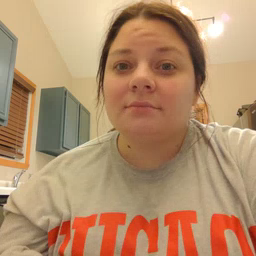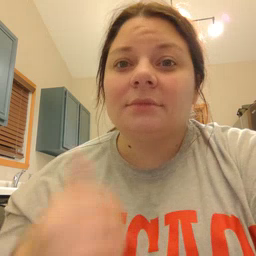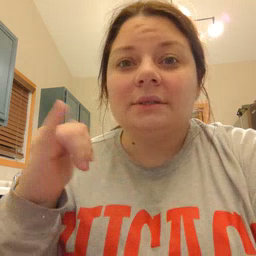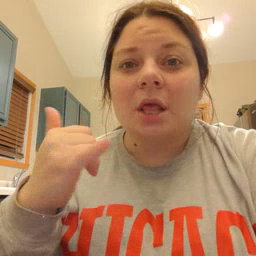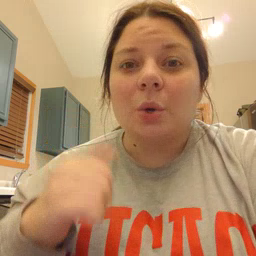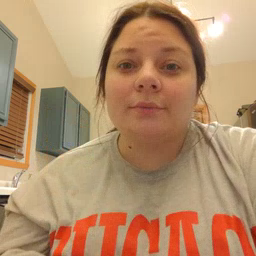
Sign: yellow